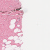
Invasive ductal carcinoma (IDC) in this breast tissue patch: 0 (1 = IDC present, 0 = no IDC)